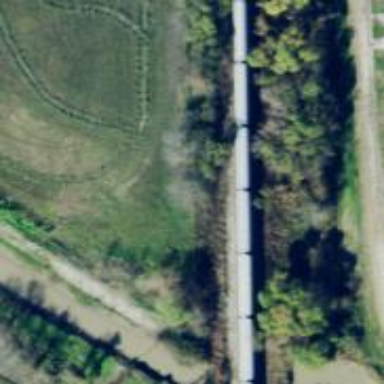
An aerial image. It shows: Railway track.